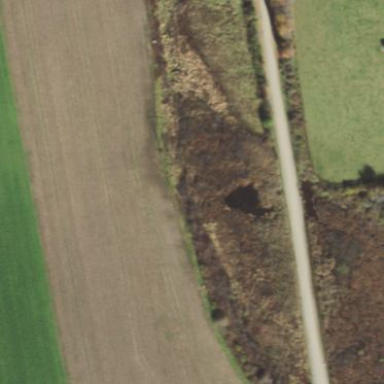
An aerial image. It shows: Fen wetland area.